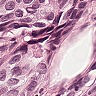
Metastatic tissue present: yes